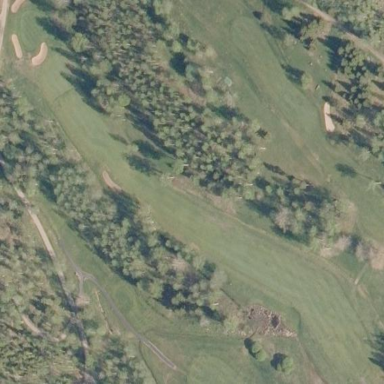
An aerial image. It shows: Grassy area designated as golf fairway.